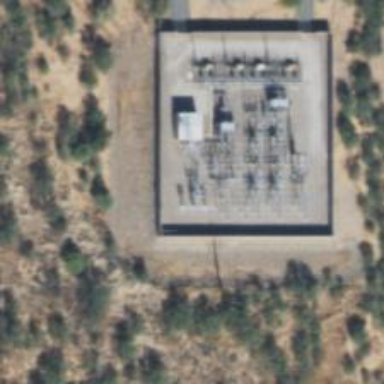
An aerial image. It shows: Switch used for power control.